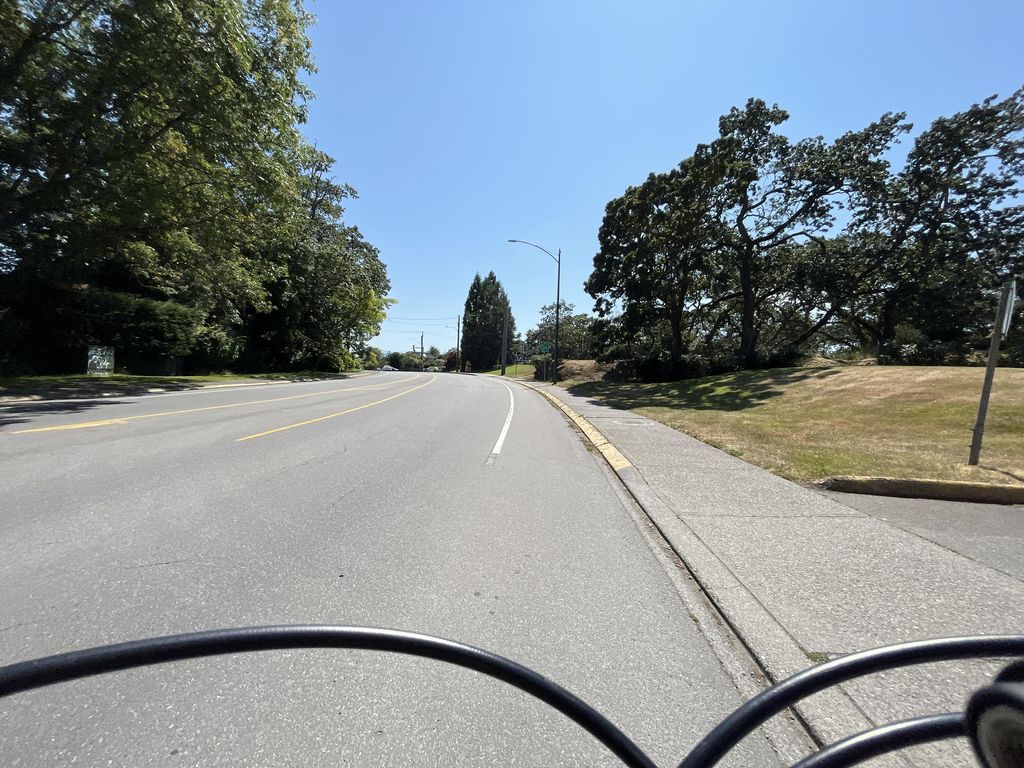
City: victoria